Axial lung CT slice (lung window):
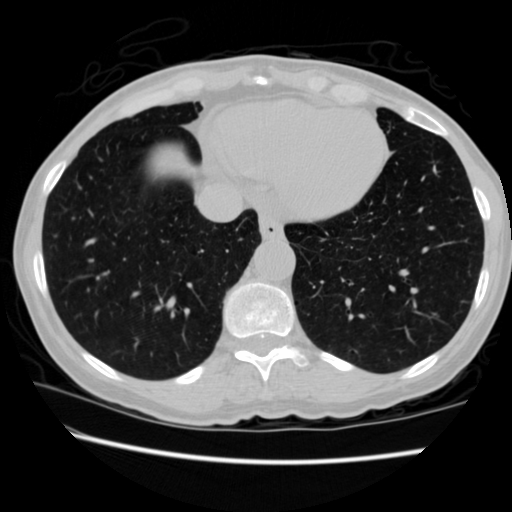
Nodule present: no